Question:
'''
package com.bpi.gears;
public class TodayDetails {
private String location;
private String weather;
private int temp_c;
private String relative_humidity;
private String wind_dir;
private int wind_kph;
private int wind_gust_kph;
private String pressure_mb;
private int dewpoint_c;
private String heat_index_c;
private String visibility_km;
private String precipitation;
private String daily_precipitation;
private String sunrise;
private String sunset;
private String icon_url;
public String getLocation() {
return location;
}
public void setLocation(String location) {
this.location = location;
}
public String getWeather() {
return weather;
}
public void setWeather(String weather) {
this.weather = weather;
}
public int getTemp_c() {
return temp_c;
}
public void setTemp_c(int temp_c) {
this.temp_c = temp_c;
}
public String getRelative_humidity() {
return relative_humidity;
}
public void setRelative_humidity(String relative_humidity) {
this.relative_humidity = relative_humidity;
}
public String getWind_dir() {
return wind_dir;
}
public void setWind_dir(String wind_dir) {
this.wind_dir = wind_dir;
}
public int getWind_kph() {
return wind_kph;
}
public void setWind_kph(int wind_kph) {
this.wind_kph = wind_kph;
}
public int getWind_gust_kph() {
return wind_gust_kph;
}
public void setWind_gust_kph(int wind_gust_kph) {
this.wind_gust_kph = wind_gust_kph;
}
public String getPressure_mb() {
return pressure_mb;
}
public void setPressure_mb(String pressure_mb) {
this.pressure_mb = pressure_mb;
}
public int getDewpoint_c() {
return dewpoint_c;
}
public void setDewpoint_c(int dewpoint_c) {
this.dewpoint_c = dewpoint_c;
}
public String getHeat_index_c() {
return heat_index_c;
}
public void setHeat_index_c(String heat_index_c) {
this.heat_index_c = heat_index_c;
}
public String getVisibility_km() {
return visibility_km;
}
public void setVisibility_km(String visibility_km) {
this.visibility_km = visibility_km;
}
public String getPrecipitation() {
return precipitation;
}
public void setPrecipitation(String precipitation) {
this.precipitation = precipitation;
}
public String getDaily_precipitation() {
return daily_precipitation;
}
public void setDaily_precipitation(String daily_precipitation) {
this.daily_precipitation = daily_precipitation;
}
public String getSunrise() {
return sunrise;
}
public void setSunrise(String sunrise) {
this.sunrise = sunrise;
}
public String getSunset() {
return sunset;
}
public void setSunset(String sunset) {
this.sunset = sunset;
}
public String getIcon_url() {
return icon_url;
}
public void setIcon_url(String icon_url) {
this.icon_url = icon_url;
}
}
this is what your saying that is missing?this is my detail file i hope you can find my problem.this activity saves all strings and integer files in my activity.its all here so i know i didnt miss a thing
package com.bpi.gears;
import java.io.BufferedReader;
import java.io.InputStreamReader;
import java.util.ArrayList;
import org.apache.http.HttpResponse;
import org.apache.http.client.methods.HttpGet;
import org.apache.http.impl.client.DefaultHttpClient;
import org.json.JSONArray;
import org.json.JSONObject;
import android.os.AsyncTask;
import android.os.Bundle;
import android.app.Activity;
import android.app.ProgressDialog;
import android.content.Context;
import android.content.Intent;
import android.widget.AdapterView;
import android.widget.AdapterView.OnItemClickListener;
import android.widget.ListView;
import android.widget.Toast;
public class WeatherToday extends Activity {
ListView list_view_main;
ProgressDialog pd=null;
protected void onCreate(Bundle savedInstanceState) {
super.onCreate(savedInstanceState);
setContentView(R.layout.activity_weathertoday);
this.pd = ProgressDialog.show(this, "Weather Today", "Please wait while fetching data...");
GetAllToday();
}
private void GetAllToday() {
(new fetchTodaysWeather(this)).execute();
}
private class fetchTodaysWeather extends AsyncTask<Void, ArrayList<TodayDetails>, ArrayList<TodayDetails>> {
@SuppressWarnings("unused")
Context mContext;
public fetchTodaysWeather(Context context) {
super();
mContext = context;
}
ArrayList<TodayDetails> search_results = new ArrayList<TodayDetails>();
TodayDetails today_details;
@Override
protected ArrayList<TodayDetails> doInBackground(Void... params) {
// Execute the request in the client
HttpResponse httpResponse = defaultClient.execute(httpGetRequest);
// Grab the response
BufferedReader reader = new BufferedReader(new InputStreamReader(httpResponse.getEntity().getContent(), "UTF-8"));
String json = reader.readLine();
JSONArray jsonArray = new JSONArray(json);
for(int i = 0; i < jsonArray.length(); i++) {
JSONObject row = jsonArray.getJSONObject(i);
today_details = new TodayDetails();
today_details.setLocation(row.getString("location"));
today_details.setWeather(row.getString("weather"));
today_details.setTemp_c(row.getInt("temp_c"));
today_details.setRelative_humidity(row.getString("relative_humidity"));
today_details.setWind_dir(row.getString("wind_dir"));
today_details.setWind_kph(row.getInt("wind_kph"));
today_details.setWind_gust_kph(row.getInt("wind_gust_kph"));
today_details.setWind_gust_kph(row.getInt("wind_gust_kph"));
today_details.setPressure_mb(row.getString("pressure_mb"));
today_details.setDewpoint_c(row.getInt("dewpoint_c"));
today_details.setHeat_index_c(row.getString("heat_index_c"));
today_details.setVisibility_km(row.getString("visibility_km"));
today_details.setPrecipitation(row.getString("lrecipitation"));
today_details.setDaily_precipitation(row.getString("daily_precipitation"));
today_details.setSunrise(row.getInt("hour")+row.getInt("minutes"));
today_details.setSunset(row.getInt("hour")+row.getInt("minutes"));
search_results.add(today_details);
}
} catch(Exception e){
e.printStackTrace();
}
return search_results;
}
protected void onPostExecute(ArrayList<TodayDetails> search_results) {
if(WeatherToday.this.pd != null){
WeatherToday.this.pd.dismiss();
}
ArrayList<TodayDetails> today_details = search_results;
list_view_main = (ListView)findViewById(R.id.todaylist);
list_view_main.setAdapter(new TodayListAdapter(getApplicationContext(), today_details));
}
};
}
'''
im making a list view and i have this problem it is saying mismatch but i have no mismatch and it says also json array error i put the code for reference i dont know where to look for error anymore any ideas?also saying fetch error but i think its ok so where is my mistake then?il recycled this code and the first activity works fine this activity is not working so im wondering where i made a mistake..thank you
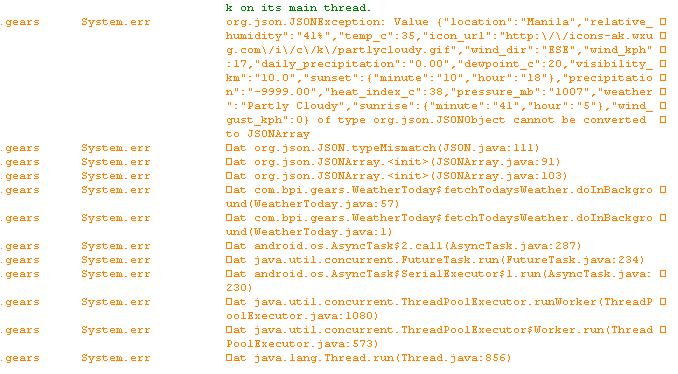
Answer: your json return data is 'JSONObject' not 'JSONArray',
change your code,
'''
JSONArray jsonArray = new JSONArray(json);
'''
change 'JSONArray' to 'JSONObject' ,
'''
JSONObject jsonobj = new JSONObject(json);
today_details = new TodayDetails();
today_details.setLocation(jsonobj.getString("location"));
today_details.setWeather(jsonobj.getString("weather"));
today_details.setTemp_c(jsonobj.getInt("temp_c"));
today_details.setRelative_humidity(jsonobj.getString("relative_humidity"));
today_details.setWind_dir(jsonobj.getString("wind_dir"));
today_details.setWind_kph(jsonobj.getInt("wind_kph"));
today_details.setWind_gust_kph(jsonobj.getInt("wind_gust_kph"));
today_details.setWind_gust_kph(jsonobj.getInt("wind_gust_kph"));
today_details.setPressure_mb(jsonobj.getString("pressure_mb"));
today_details.setDewpoint_c(jsonobj.getInt("dewpoint_c"));
today_details.setHeat_index_c(jsonobj.getString("heat_index_c"));
today_details.setVisibility_km(jsonobj.getString("visibility_km"));
today_details.setPrecipitation(jsonobj.getString("lrecipitation"));
today_details.setDaily_precipitation(jsonobj.getString("daily_precipitation"));
JSONObject sunrise = jsonobj.getJSONObject("sunrise");
today_details.setSunrise(String.valueOf(sunrise.getInt("hour"))+String.valueOf(sunrise.getInt("minutes")));
JSONObject sunset = jsonobj.getJSONObject("sunset");
today_details.setSunset(String.valueOf(sunset.getInt("hour"))+String.valueOf(sunset.getInt("minutes")));
search_results.add(today_details);
'''
For references, 'JSONObject' is covered by '{}' and 'JSONArray' covered by '[]'.